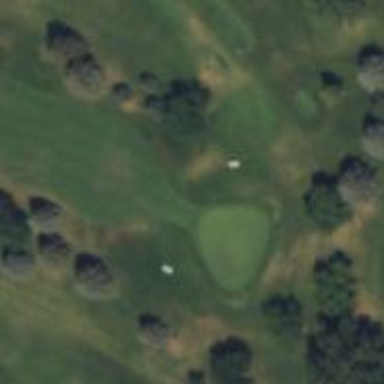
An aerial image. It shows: Golf hole.